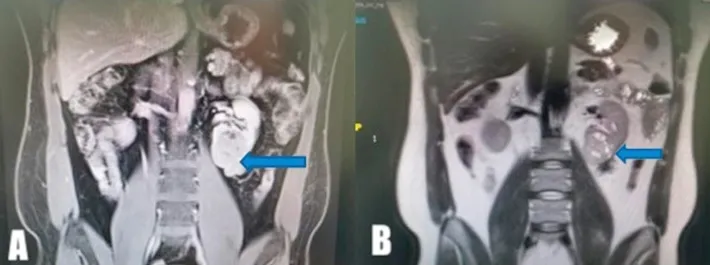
MRI, which showed left renal lower pole heterogenous mass measuring 6 x 5 x 4 cm suspicious for renal cell carcinoma.
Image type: radiology (mri)